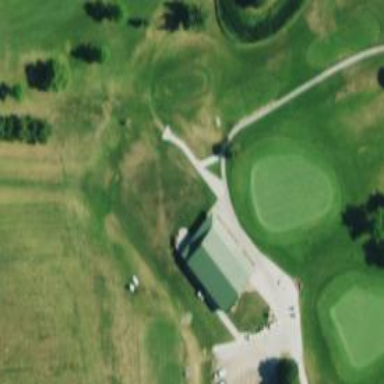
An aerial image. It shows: Path for both road and golf.